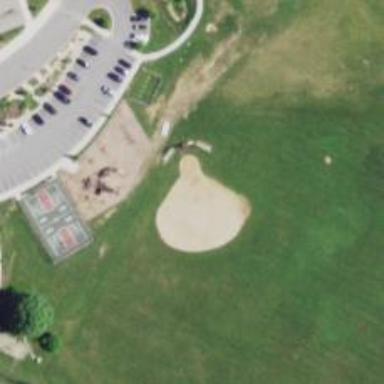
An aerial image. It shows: Softball pitch for leisure and sport activities.